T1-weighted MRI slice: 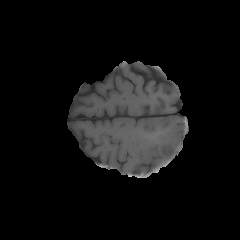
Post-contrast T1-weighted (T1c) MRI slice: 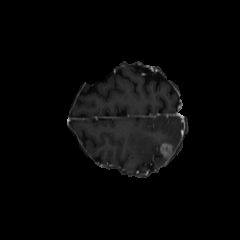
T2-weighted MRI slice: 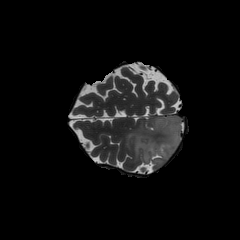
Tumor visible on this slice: yes